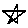
Label: star